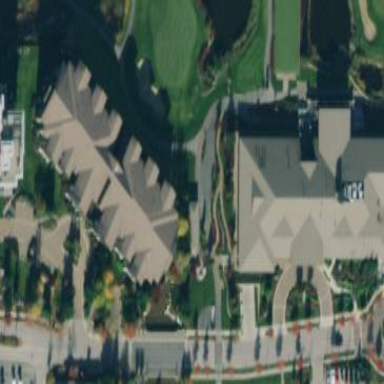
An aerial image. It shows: Clubhouse building at golf course.